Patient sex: M
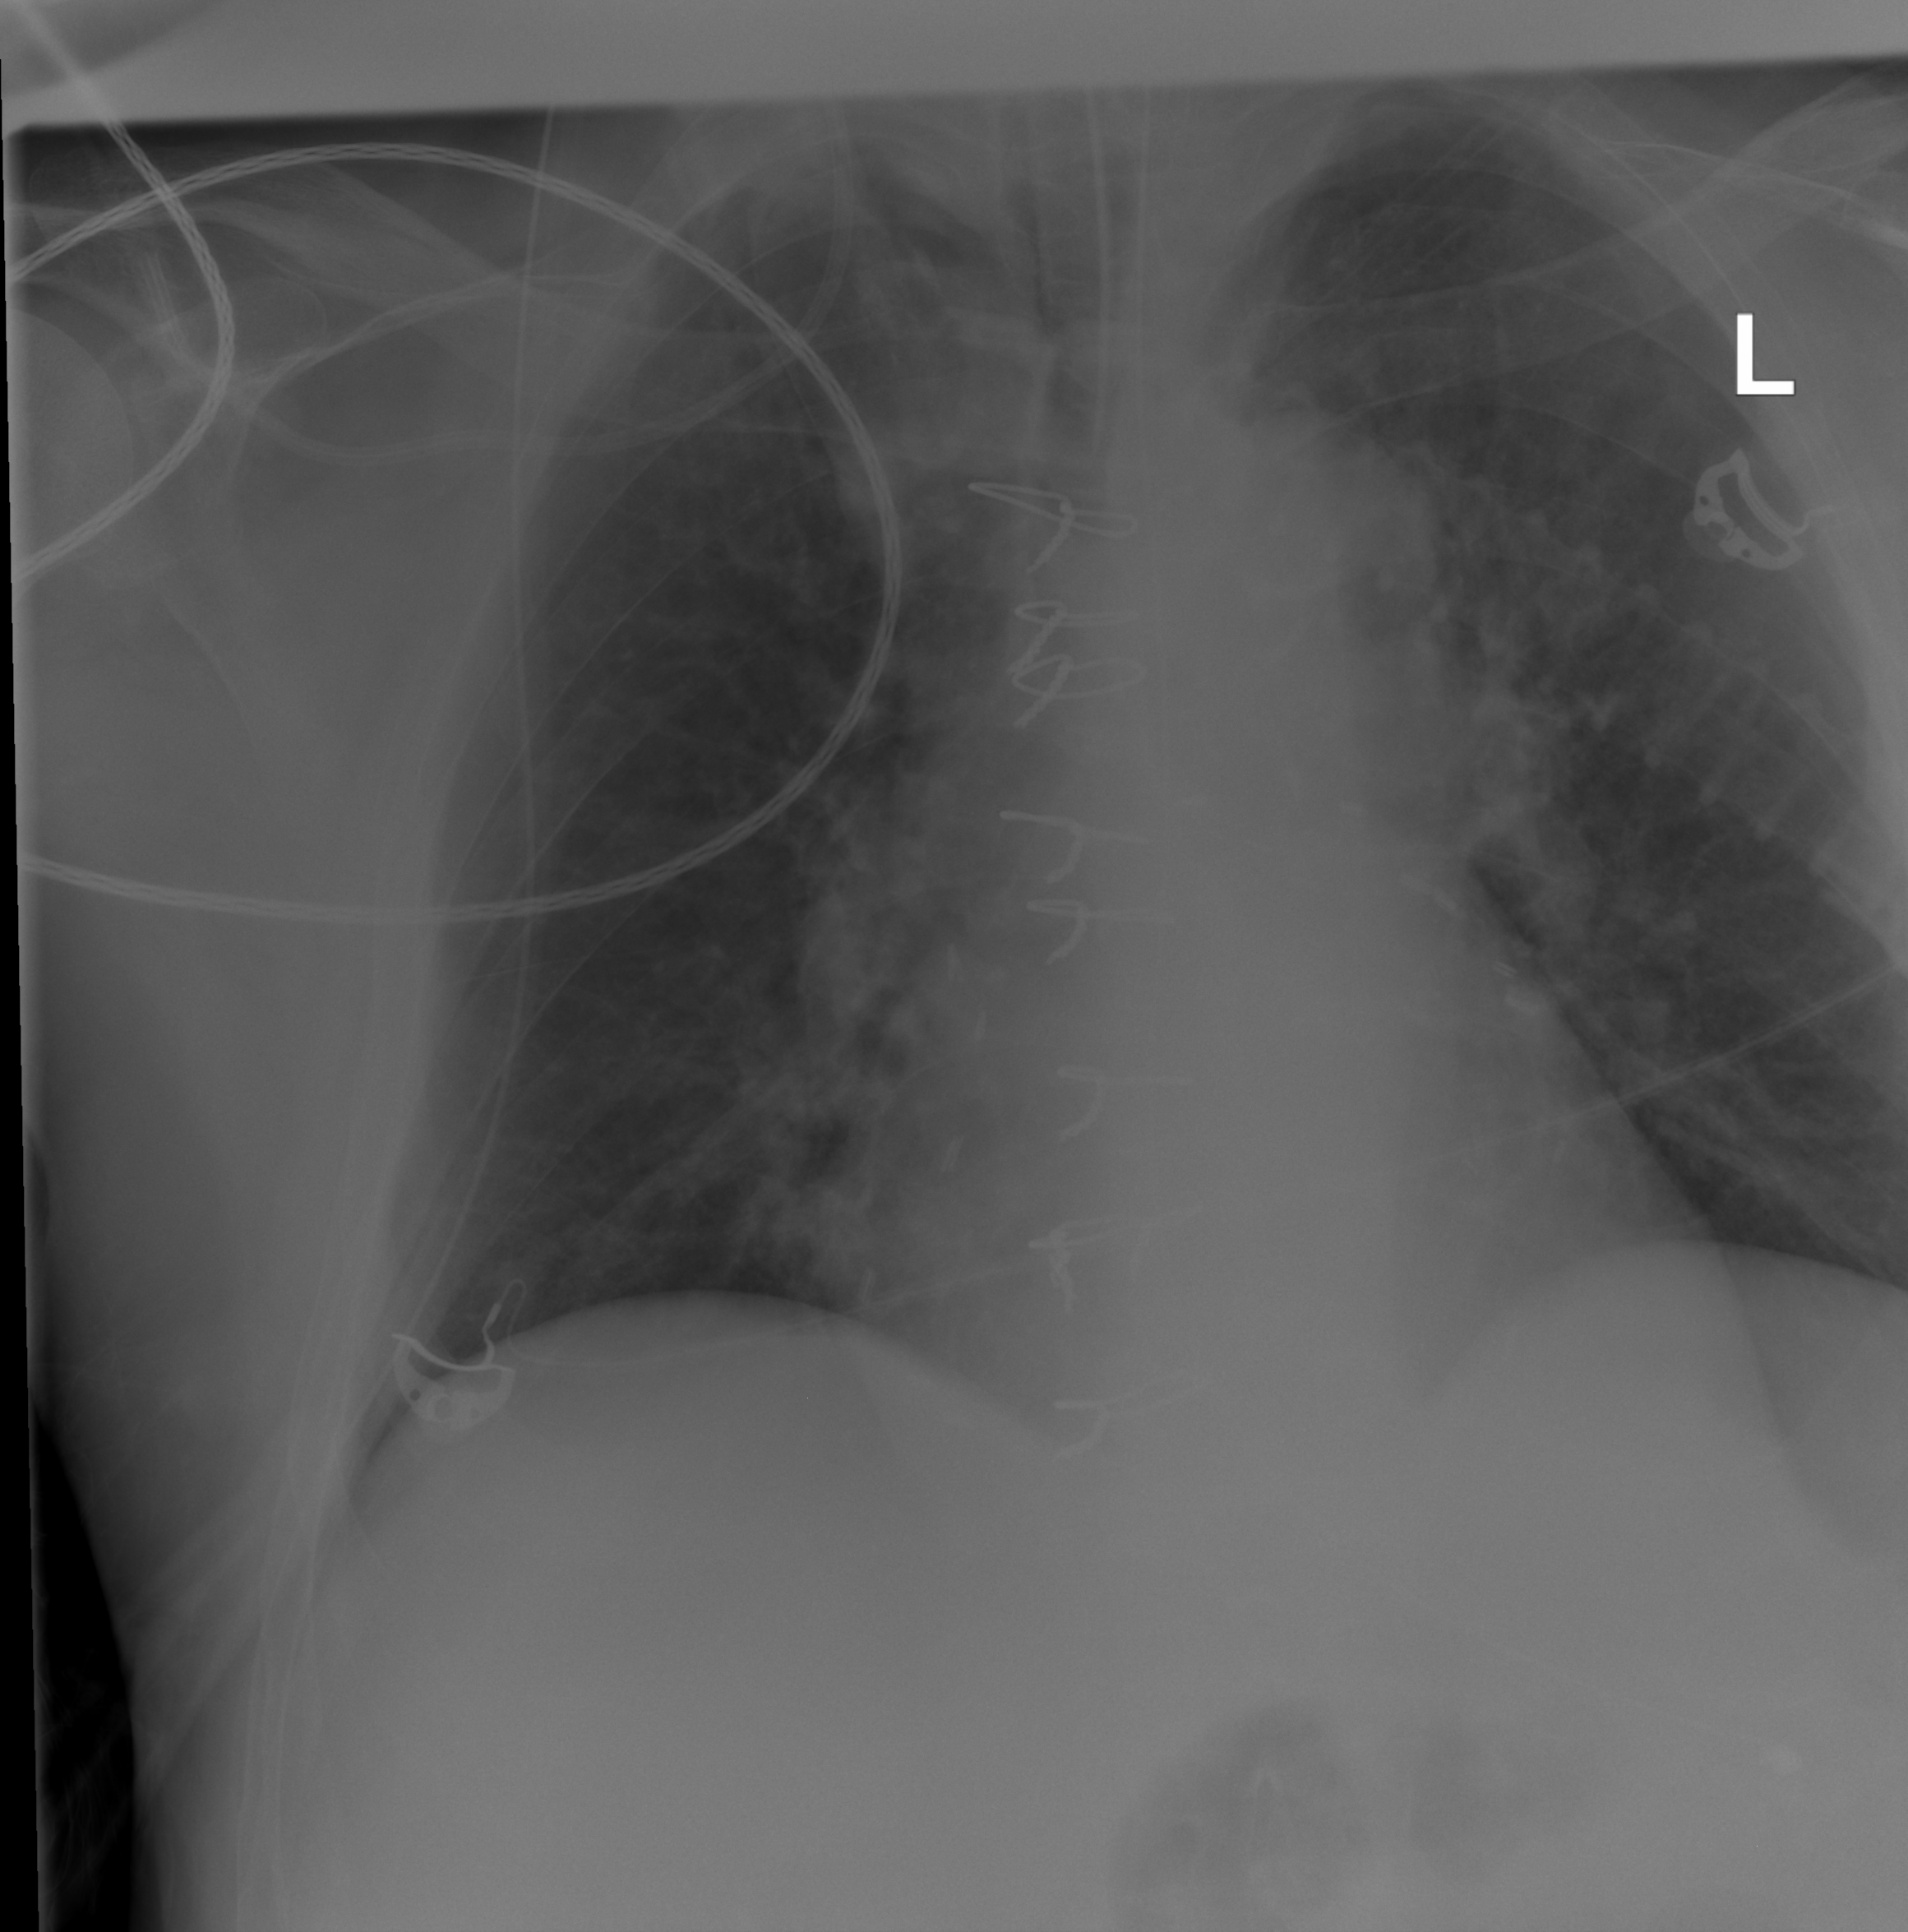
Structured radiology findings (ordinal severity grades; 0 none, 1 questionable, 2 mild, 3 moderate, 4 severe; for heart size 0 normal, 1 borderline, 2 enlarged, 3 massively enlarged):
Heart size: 1
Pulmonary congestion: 1
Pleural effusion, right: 0
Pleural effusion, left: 0
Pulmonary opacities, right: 2
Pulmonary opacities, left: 2
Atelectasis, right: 0
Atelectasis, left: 0